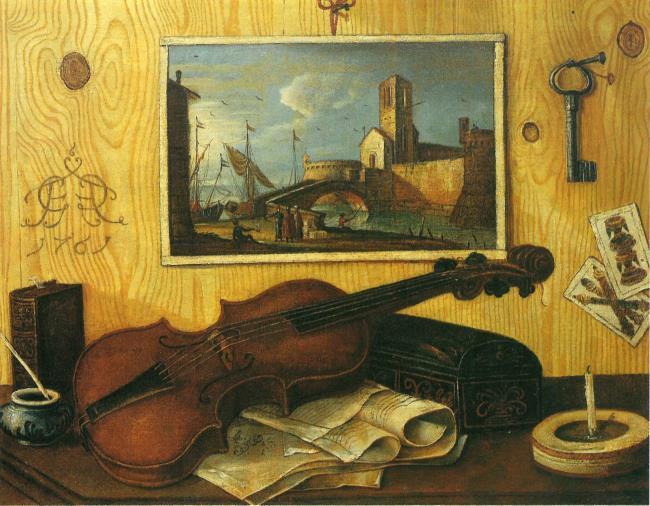
Title: Trompe-l'oeil with violin
Artist: Francesco Gianlisi (op. 1761-1765)
Earliest date: 1765
Latest date: 1765
Genre: painting
Iconography: Tobacco
Keywords: trompe-l'oeil, violin, landscape painting (depicted), key, pipe, ashtray, candlestick, candle, playing card, book, opened book, rolled-up paper, casket, wooden background